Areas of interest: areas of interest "Shopping Mall"
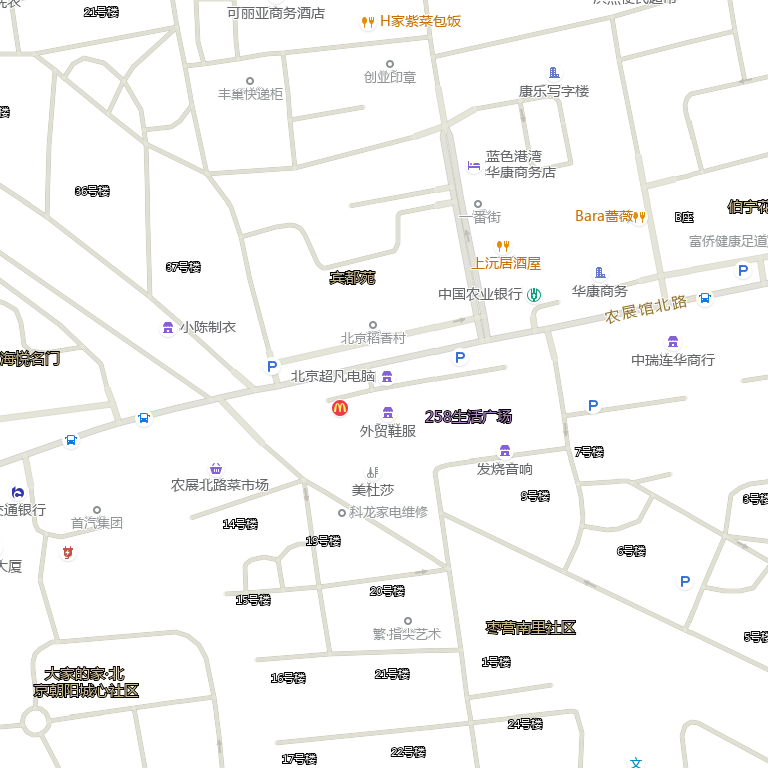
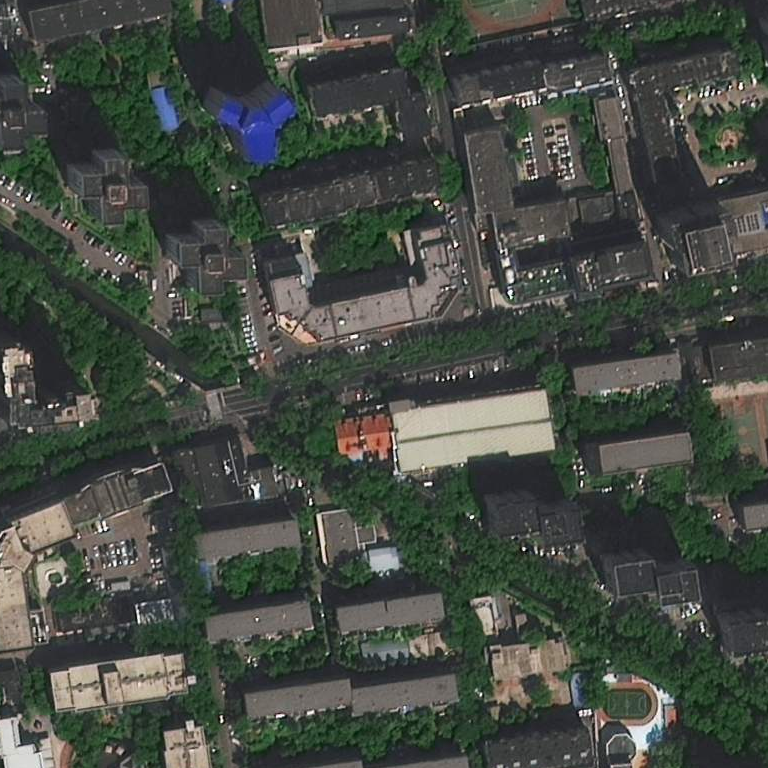